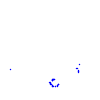
Particle: proton